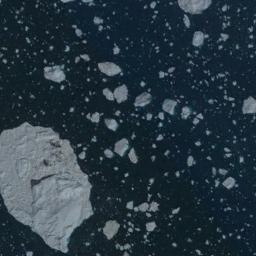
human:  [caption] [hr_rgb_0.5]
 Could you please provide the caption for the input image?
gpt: The lower left sea ice is larger .

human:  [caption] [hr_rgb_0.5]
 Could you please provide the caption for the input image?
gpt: There is a big ice and many small ice on the deep blue sea .

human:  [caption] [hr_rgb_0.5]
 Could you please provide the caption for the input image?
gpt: A large piece of ice and many small pieces of ice around it are scattered on the deep blue sea .

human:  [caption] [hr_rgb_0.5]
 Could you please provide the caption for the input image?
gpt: A large piece of sea ice and a lot of small pieces of sea ice float in the deep blue sea .

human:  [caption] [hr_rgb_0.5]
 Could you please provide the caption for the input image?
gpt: There are many pieces of sea ice and a larger one .